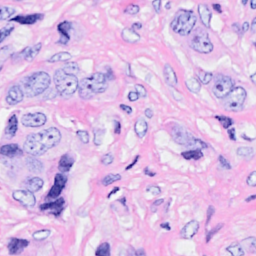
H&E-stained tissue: Breast